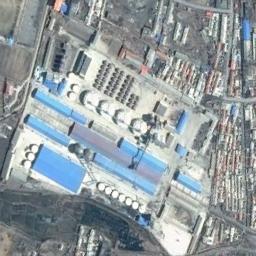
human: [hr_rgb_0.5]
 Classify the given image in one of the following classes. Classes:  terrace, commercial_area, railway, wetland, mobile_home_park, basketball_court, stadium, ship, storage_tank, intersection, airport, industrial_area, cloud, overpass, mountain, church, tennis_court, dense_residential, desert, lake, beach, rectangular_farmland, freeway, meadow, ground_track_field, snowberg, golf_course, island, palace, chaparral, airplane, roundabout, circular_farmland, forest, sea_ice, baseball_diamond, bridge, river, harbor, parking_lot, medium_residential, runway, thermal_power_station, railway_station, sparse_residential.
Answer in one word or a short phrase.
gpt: industrial_area